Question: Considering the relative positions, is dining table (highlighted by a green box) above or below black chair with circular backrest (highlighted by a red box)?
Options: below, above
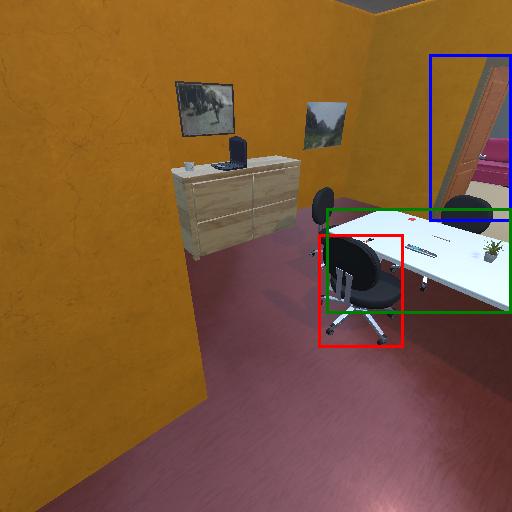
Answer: below